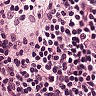
Metastatic tissue present: no